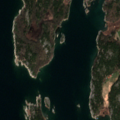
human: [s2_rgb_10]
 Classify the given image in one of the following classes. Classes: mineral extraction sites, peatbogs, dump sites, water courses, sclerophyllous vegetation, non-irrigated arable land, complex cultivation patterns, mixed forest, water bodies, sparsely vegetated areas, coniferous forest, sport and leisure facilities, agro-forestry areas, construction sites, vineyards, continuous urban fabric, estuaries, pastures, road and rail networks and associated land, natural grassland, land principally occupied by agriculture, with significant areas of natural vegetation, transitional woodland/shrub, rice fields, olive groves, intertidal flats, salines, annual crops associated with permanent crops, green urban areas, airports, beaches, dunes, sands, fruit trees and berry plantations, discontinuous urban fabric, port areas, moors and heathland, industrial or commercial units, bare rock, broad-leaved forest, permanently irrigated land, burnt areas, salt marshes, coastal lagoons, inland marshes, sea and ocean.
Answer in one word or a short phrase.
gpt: coniferous forest, mixed forest, sea and ocean